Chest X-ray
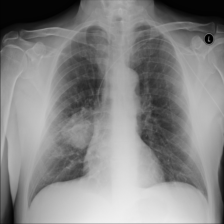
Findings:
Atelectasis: negative
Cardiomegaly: negative
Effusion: negative
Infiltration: negative
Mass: positive
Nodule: negative
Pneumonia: negative
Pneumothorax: negative
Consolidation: negative
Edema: negative
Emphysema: negative
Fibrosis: negative
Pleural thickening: negative
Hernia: negative